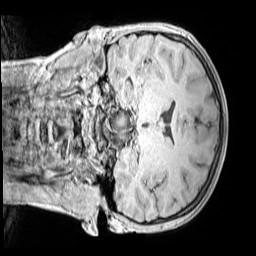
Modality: MP2RAGE
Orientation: coronal
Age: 13
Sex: female
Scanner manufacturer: siemens
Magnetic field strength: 3 T
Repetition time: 4 s
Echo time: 0.00299 s